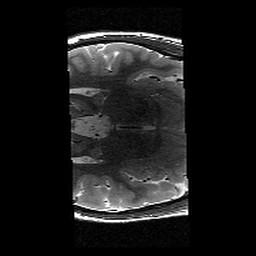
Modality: T2w
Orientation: axial
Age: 12
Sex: female
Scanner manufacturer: siemens
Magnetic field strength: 3 T
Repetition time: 9.23 s
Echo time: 0.067 s